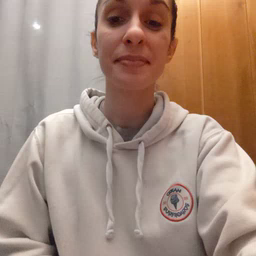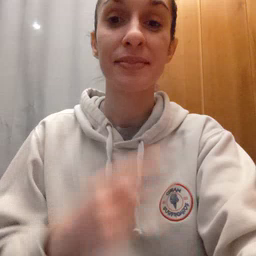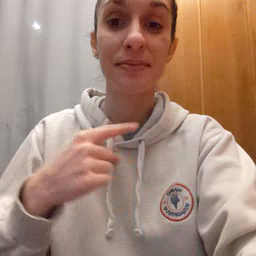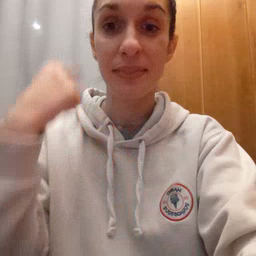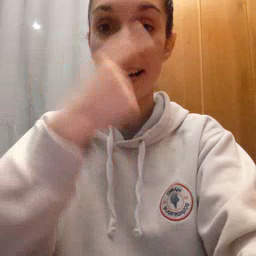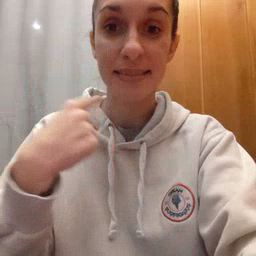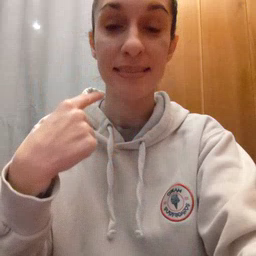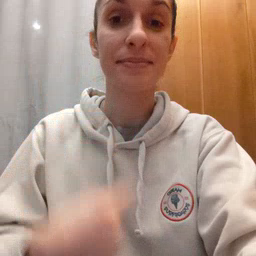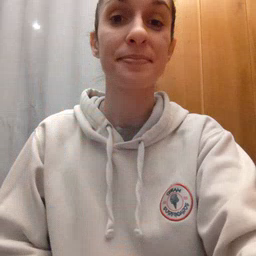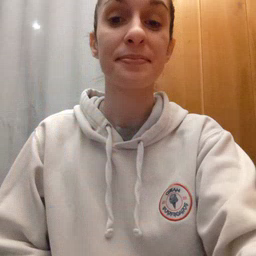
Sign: face